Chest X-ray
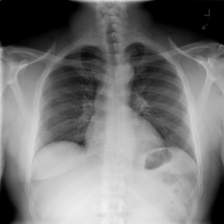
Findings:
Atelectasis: negative
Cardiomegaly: negative
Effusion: negative
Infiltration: negative
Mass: negative
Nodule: negative
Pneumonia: negative
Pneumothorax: negative
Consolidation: negative
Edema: negative
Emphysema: negative
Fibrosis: negative
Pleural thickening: negative
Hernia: negative